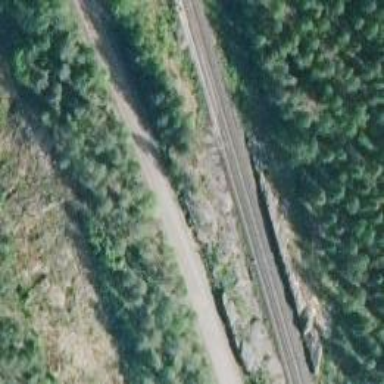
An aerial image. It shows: Railway with continuous electrified contact lines.